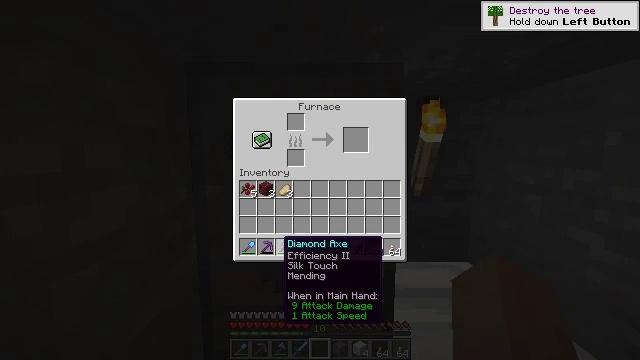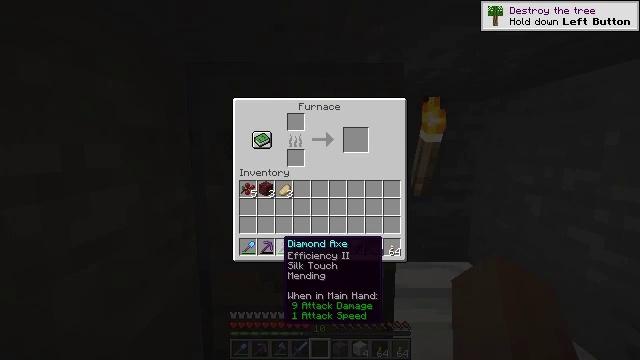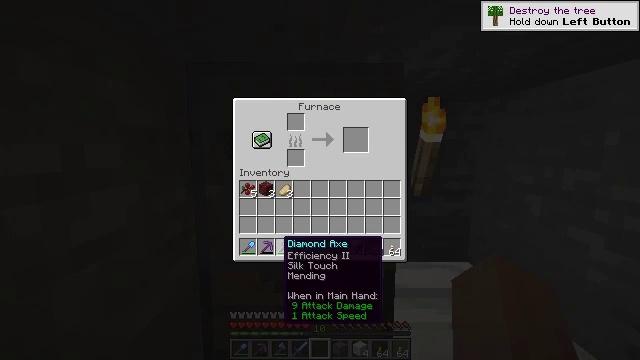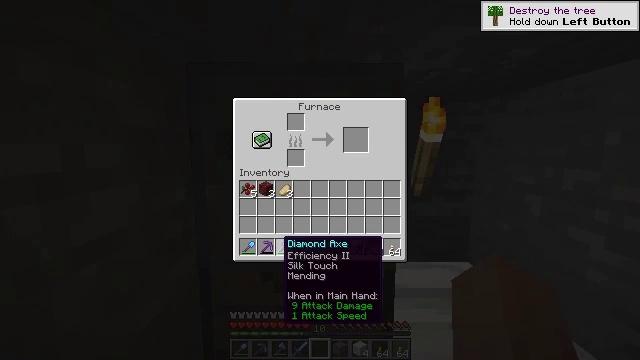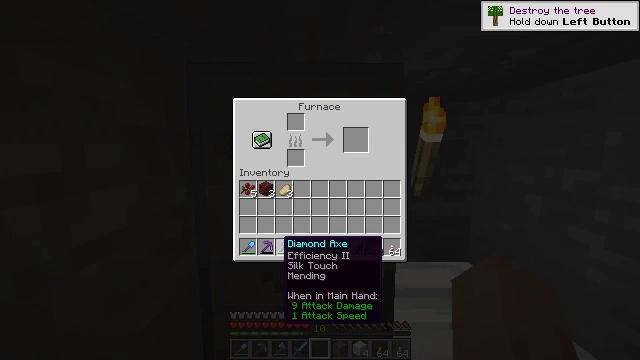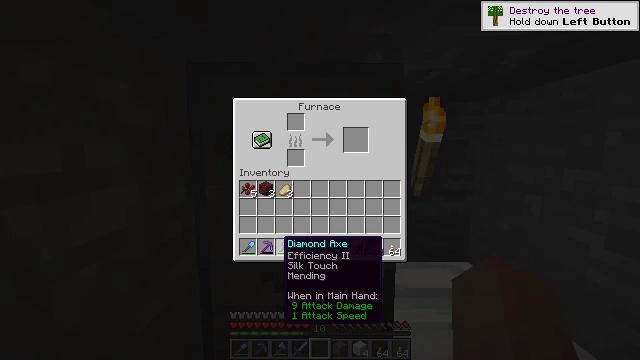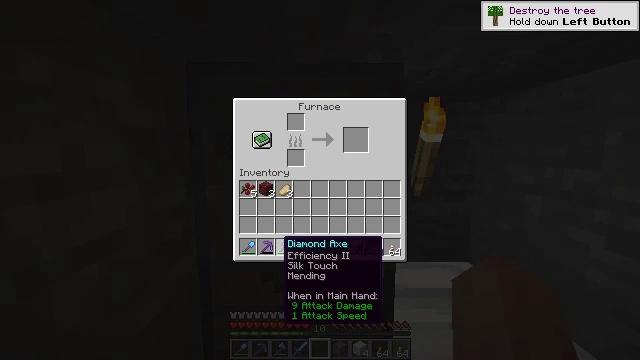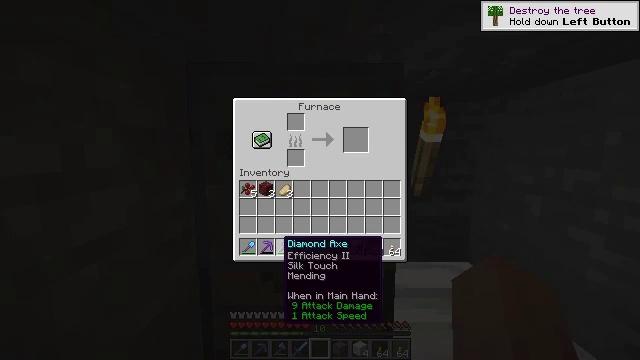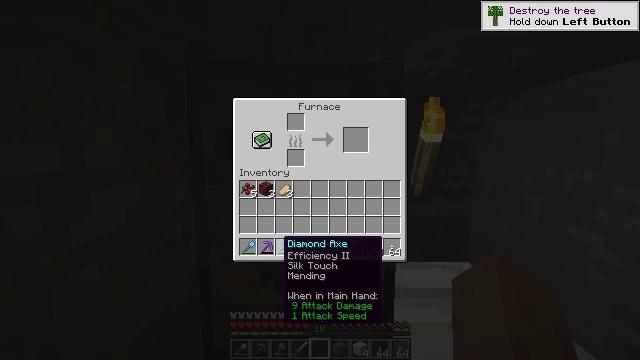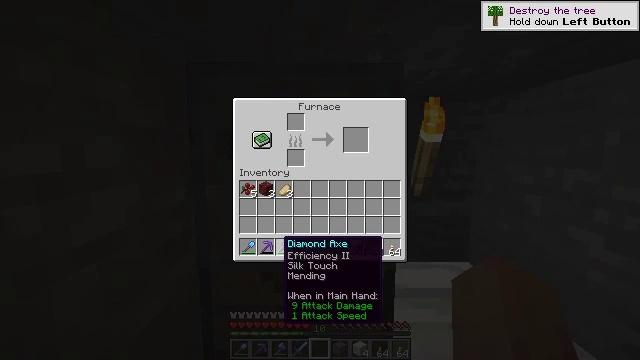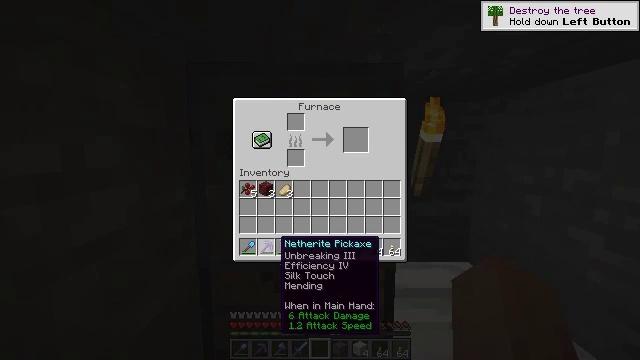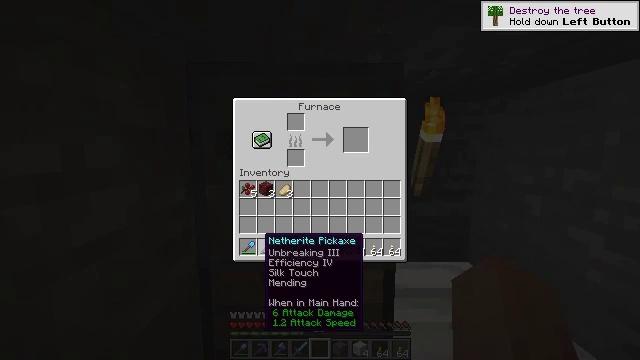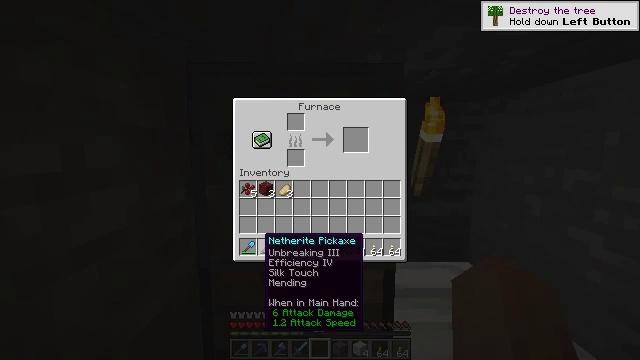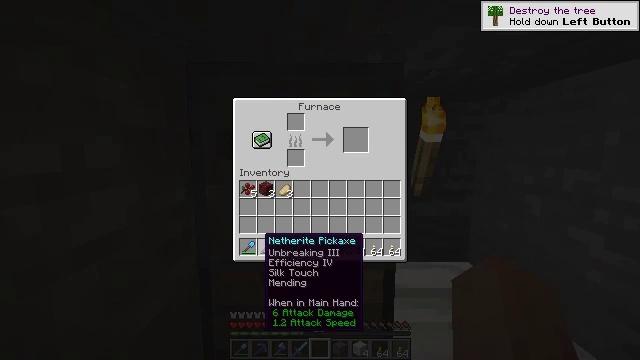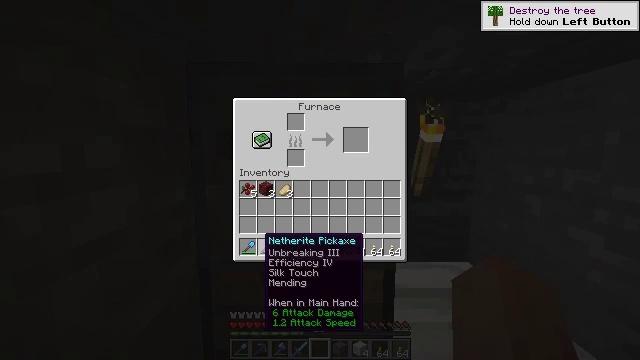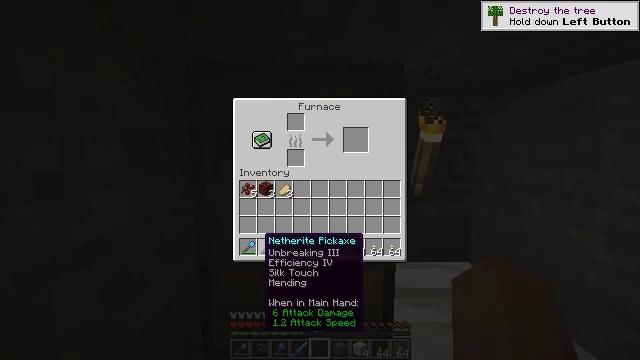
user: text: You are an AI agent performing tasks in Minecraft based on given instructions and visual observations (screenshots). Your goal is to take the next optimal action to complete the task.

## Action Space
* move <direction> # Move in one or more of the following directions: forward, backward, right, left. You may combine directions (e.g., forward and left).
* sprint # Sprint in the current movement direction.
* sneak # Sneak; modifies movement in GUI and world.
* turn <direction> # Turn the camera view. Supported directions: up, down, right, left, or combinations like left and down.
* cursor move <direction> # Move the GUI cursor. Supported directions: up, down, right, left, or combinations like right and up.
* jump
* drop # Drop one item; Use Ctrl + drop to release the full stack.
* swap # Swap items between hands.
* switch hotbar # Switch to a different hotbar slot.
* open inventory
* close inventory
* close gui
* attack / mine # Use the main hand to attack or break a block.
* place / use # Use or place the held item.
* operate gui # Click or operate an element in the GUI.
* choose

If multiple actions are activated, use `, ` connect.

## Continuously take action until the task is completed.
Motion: motion action
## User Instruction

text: Break the oak door to remove it.
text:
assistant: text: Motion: no_op
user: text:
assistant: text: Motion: no_op
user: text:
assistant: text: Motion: no_op
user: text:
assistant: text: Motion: no_op
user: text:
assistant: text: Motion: no_op
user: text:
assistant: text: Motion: no_op
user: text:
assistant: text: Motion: no_op
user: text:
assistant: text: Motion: no_op
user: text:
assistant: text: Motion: no_op
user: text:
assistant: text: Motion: no_op
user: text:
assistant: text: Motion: turn left
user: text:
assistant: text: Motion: no_op
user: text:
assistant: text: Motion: no_op
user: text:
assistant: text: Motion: no_op
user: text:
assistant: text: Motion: no_op
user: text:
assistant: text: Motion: no_op
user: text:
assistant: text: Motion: no_op
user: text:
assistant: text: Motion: no_op
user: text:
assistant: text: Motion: no_op
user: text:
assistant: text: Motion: no_op
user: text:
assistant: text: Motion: no_op
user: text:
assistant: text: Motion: no_op
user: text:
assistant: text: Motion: no_op
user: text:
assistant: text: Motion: no_op
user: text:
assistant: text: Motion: no_op
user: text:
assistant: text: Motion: no_op
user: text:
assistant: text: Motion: no_op
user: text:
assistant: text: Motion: no_op
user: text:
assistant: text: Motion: no_op
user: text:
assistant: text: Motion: no_op